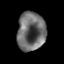
Tissue: prostate
Cell type: T cells
Senescence score: 0.3565
Nuclear area (px): 1065
Mean DAPI intensity: 106.638